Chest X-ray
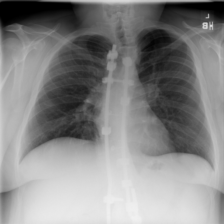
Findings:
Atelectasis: negative
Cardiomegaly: negative
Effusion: negative
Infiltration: negative
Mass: negative
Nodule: negative
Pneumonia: negative
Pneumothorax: negative
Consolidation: negative
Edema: negative
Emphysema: negative
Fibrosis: negative
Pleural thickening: negative
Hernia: negative